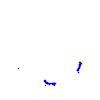
Particle: kaon